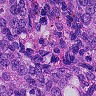
Metastatic tissue present: yes